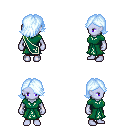
a pixel art fantasy rpg character, female body template, dark elf, purple skin, sash dress, red pants, white cyan swoop hairstyle, four views (front, back, left, right), 2x2 character sprite sheet, small pixel art, hard edges, no anti-aliasing